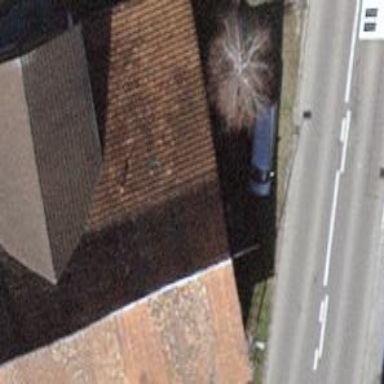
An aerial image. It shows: Gabled roof on farm auxiliary building.